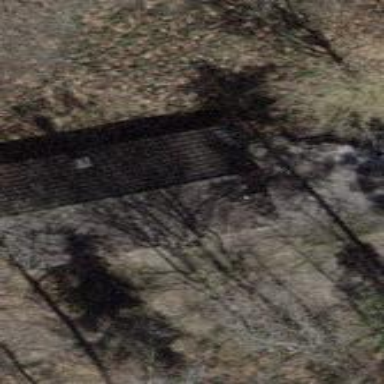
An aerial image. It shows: Shelter building.